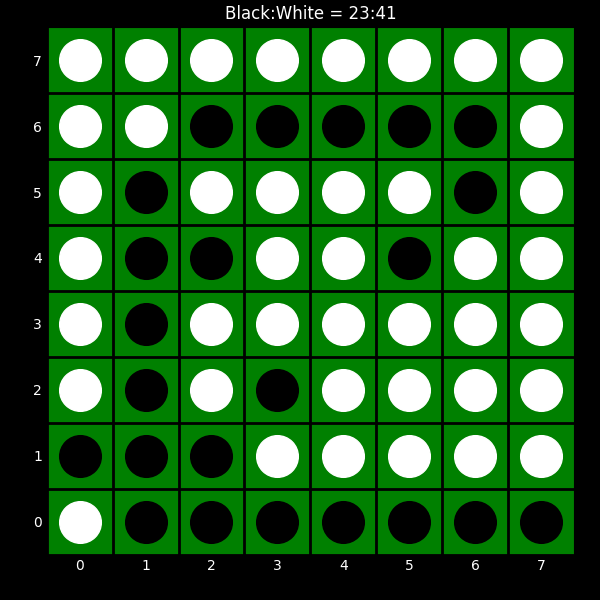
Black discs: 23
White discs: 41